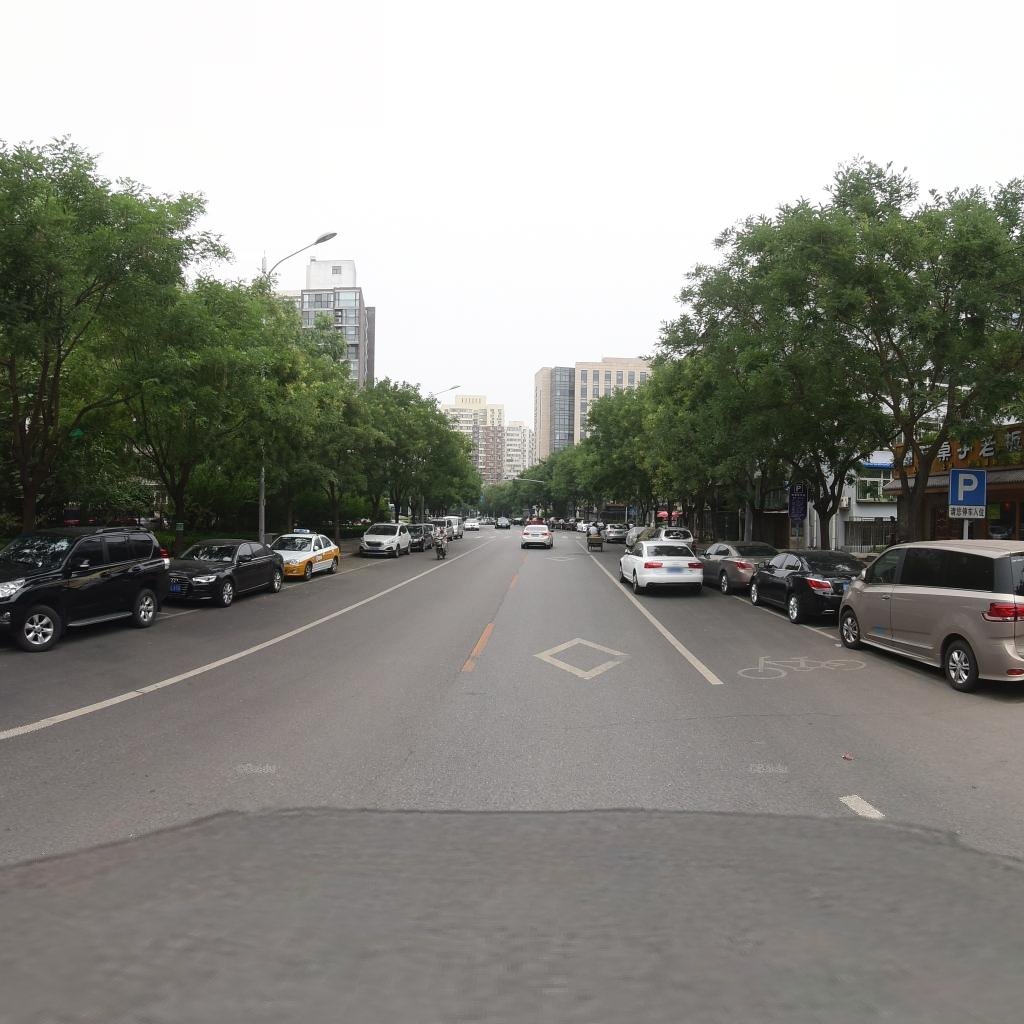
Region: Xicheng
Road damage annotations: transverse crack, longitudinal crack